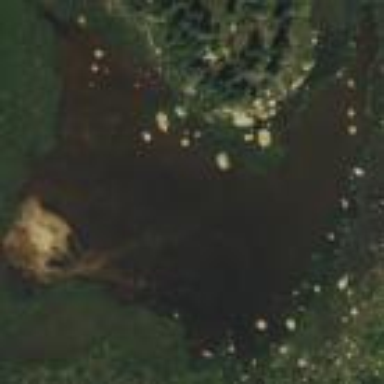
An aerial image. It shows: Peaceful pond surrounded by nature.